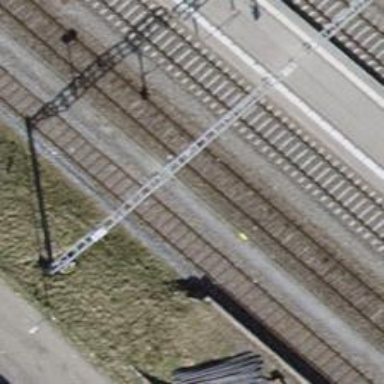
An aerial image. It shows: Railway milestone.